Brain MRI, t2w sequence, axial 2D slice.
Patient: age 22, sex F, weight 78 kg, height 1.78 m
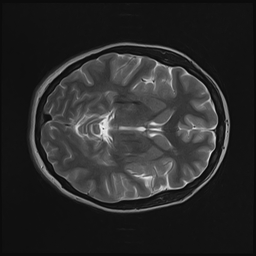